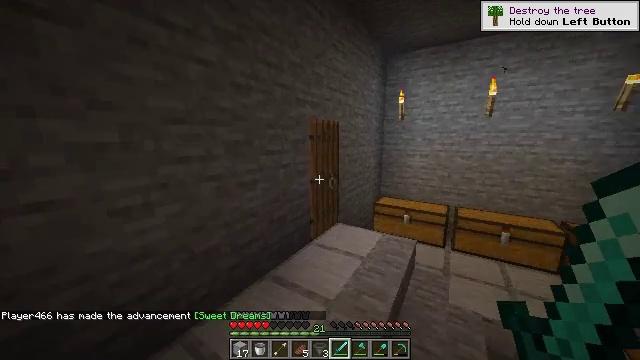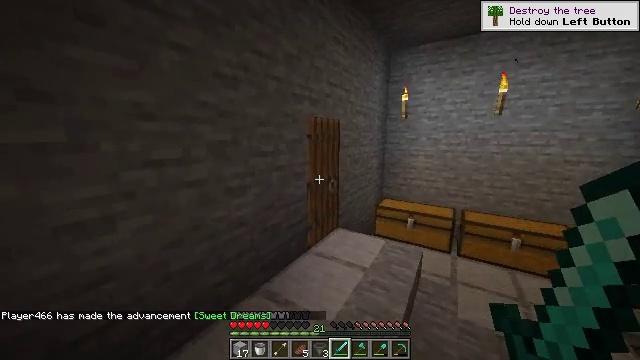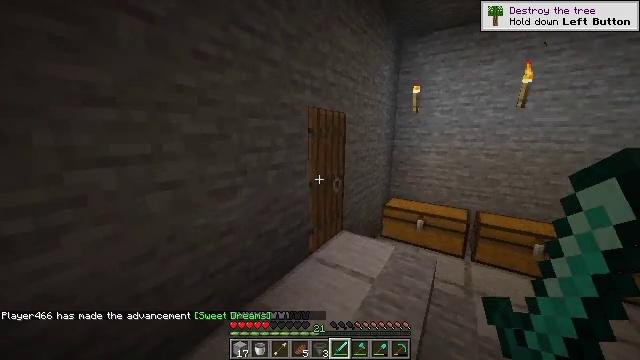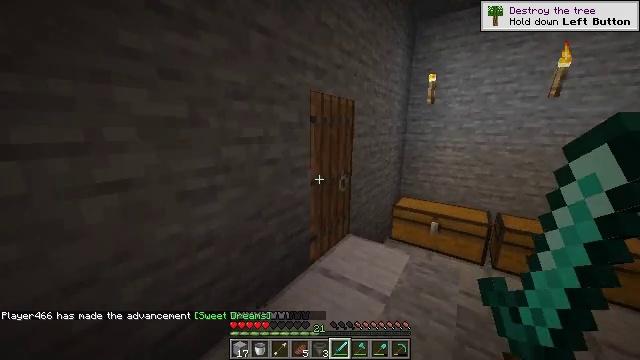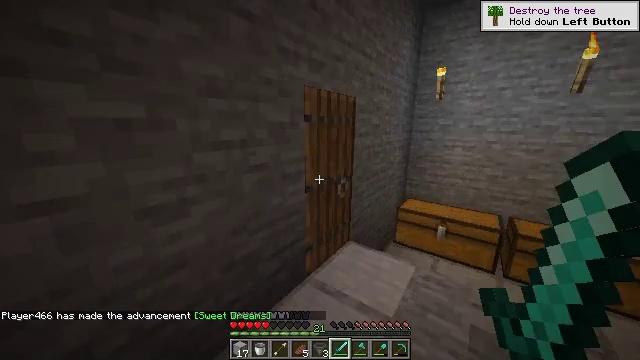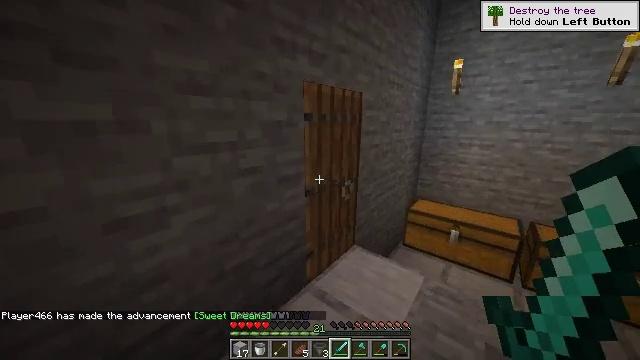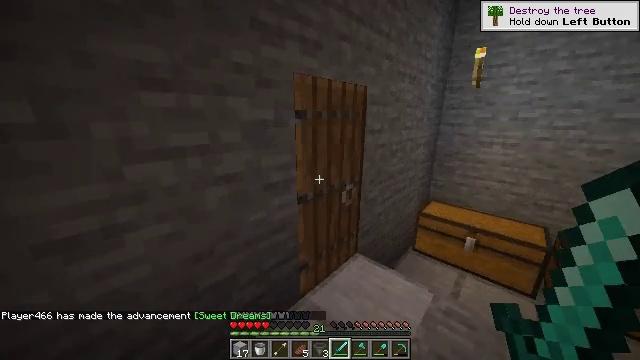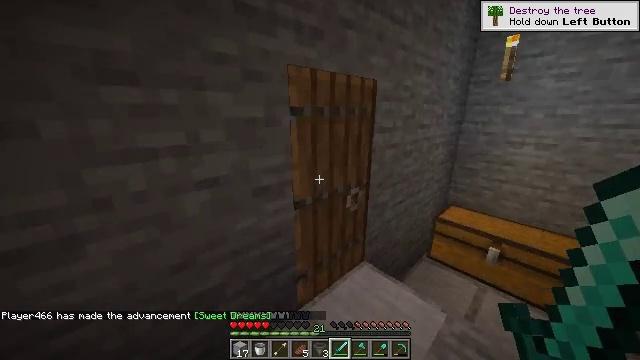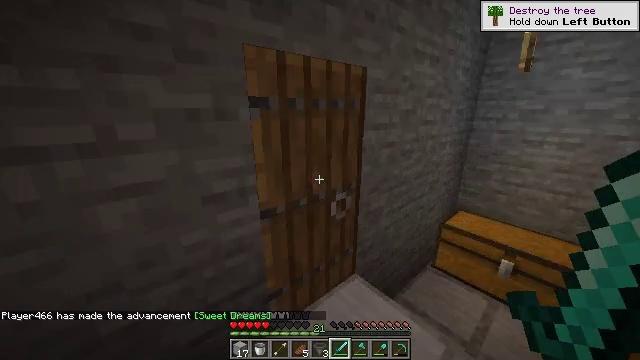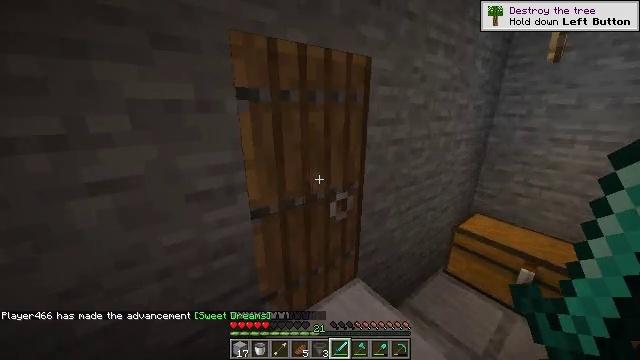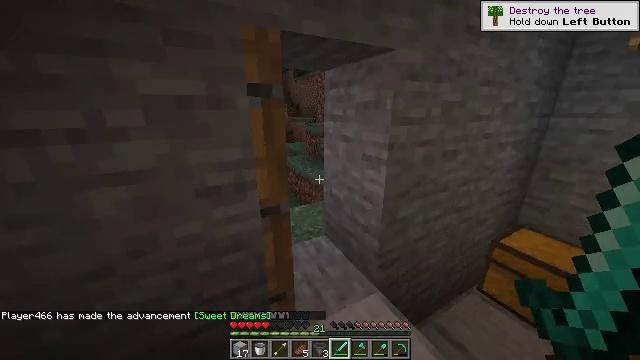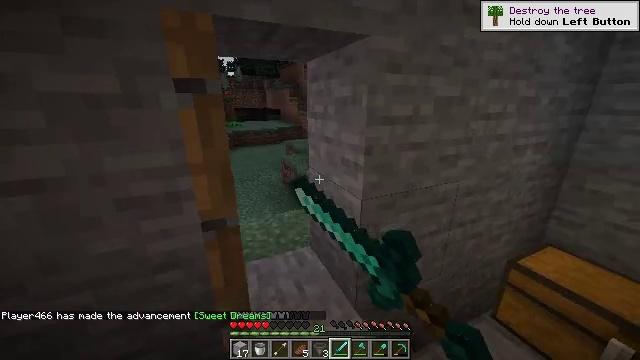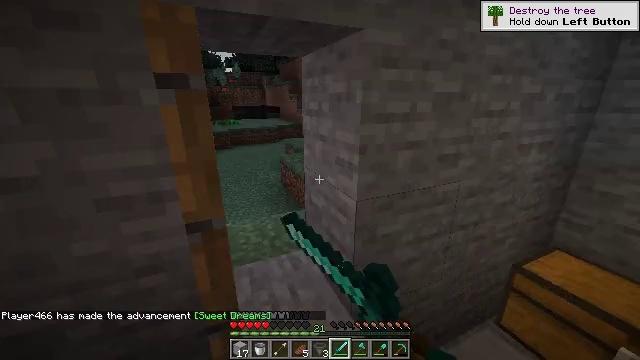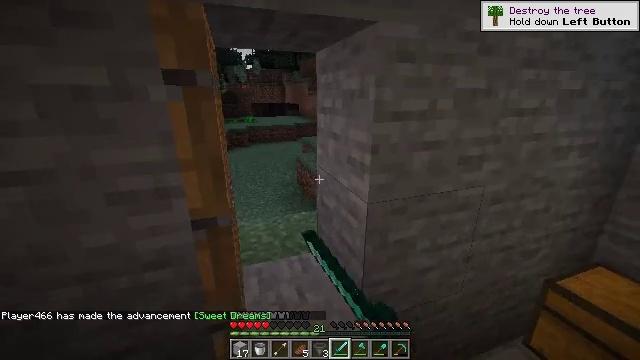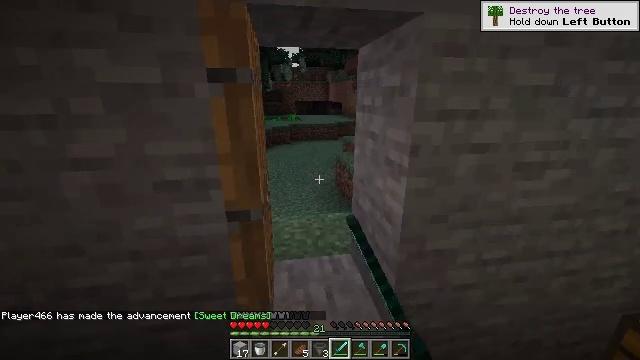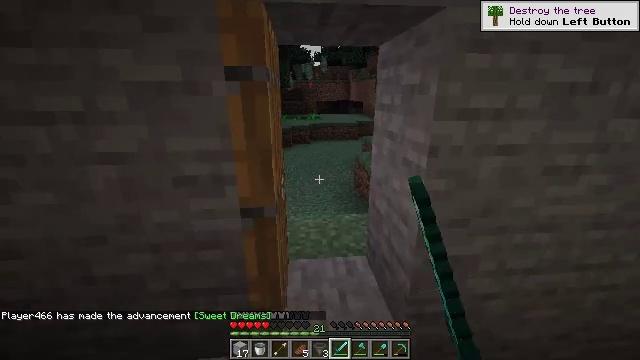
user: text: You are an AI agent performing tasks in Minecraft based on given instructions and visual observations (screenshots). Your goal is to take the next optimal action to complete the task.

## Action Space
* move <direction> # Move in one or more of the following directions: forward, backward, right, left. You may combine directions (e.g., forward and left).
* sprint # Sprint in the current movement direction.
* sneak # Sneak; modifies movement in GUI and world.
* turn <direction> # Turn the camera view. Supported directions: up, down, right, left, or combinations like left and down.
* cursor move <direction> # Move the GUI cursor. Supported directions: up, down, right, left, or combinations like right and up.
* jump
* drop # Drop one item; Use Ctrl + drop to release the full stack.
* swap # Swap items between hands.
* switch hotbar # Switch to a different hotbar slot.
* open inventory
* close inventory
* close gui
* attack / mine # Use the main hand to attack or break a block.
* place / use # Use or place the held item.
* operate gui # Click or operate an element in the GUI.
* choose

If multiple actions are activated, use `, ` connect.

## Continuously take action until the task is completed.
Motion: motion action
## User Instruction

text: Break the large fern to clear the space.
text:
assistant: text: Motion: move forward
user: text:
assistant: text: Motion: move forward, turn left and down
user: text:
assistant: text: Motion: move forward, turn left and down
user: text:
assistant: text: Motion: move forward and move right, turn left
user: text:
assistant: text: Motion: move forward and move right, turn left and down
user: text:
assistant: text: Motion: move forward and move right, turn left and down
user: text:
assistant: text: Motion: move forward and move right, turn left
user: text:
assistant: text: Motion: move forward and move right, turn left
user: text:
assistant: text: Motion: move forward and move right, turn left
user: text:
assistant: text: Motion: move right, turn left, use / place
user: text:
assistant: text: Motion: turn left, use / place
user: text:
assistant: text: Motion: use / place
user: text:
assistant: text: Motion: turn left
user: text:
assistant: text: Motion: turn left
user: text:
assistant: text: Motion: turn left
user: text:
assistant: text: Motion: move forward
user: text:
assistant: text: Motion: move forward
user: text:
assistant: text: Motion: move forward
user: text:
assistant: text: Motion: move forward
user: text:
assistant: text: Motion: move forward
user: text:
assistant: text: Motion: move forward
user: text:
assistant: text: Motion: move forward
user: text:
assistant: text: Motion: move forward, turn up
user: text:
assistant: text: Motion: move forward
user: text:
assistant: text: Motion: move forward
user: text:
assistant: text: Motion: move forward
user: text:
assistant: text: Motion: move forward
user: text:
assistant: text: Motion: move forward, turn up
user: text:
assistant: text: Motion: move forward, turn up
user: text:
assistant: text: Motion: move forward and move right